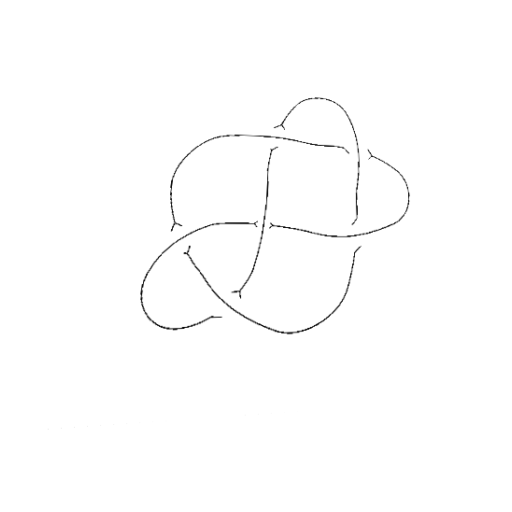
Crossing number: 6